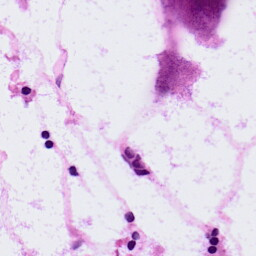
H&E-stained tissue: LymphNode